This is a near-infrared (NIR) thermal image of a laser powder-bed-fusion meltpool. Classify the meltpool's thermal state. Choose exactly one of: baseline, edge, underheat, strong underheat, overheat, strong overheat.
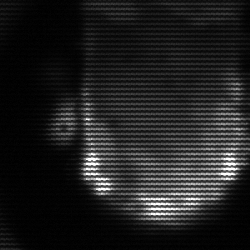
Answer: baseline